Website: macys
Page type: cart
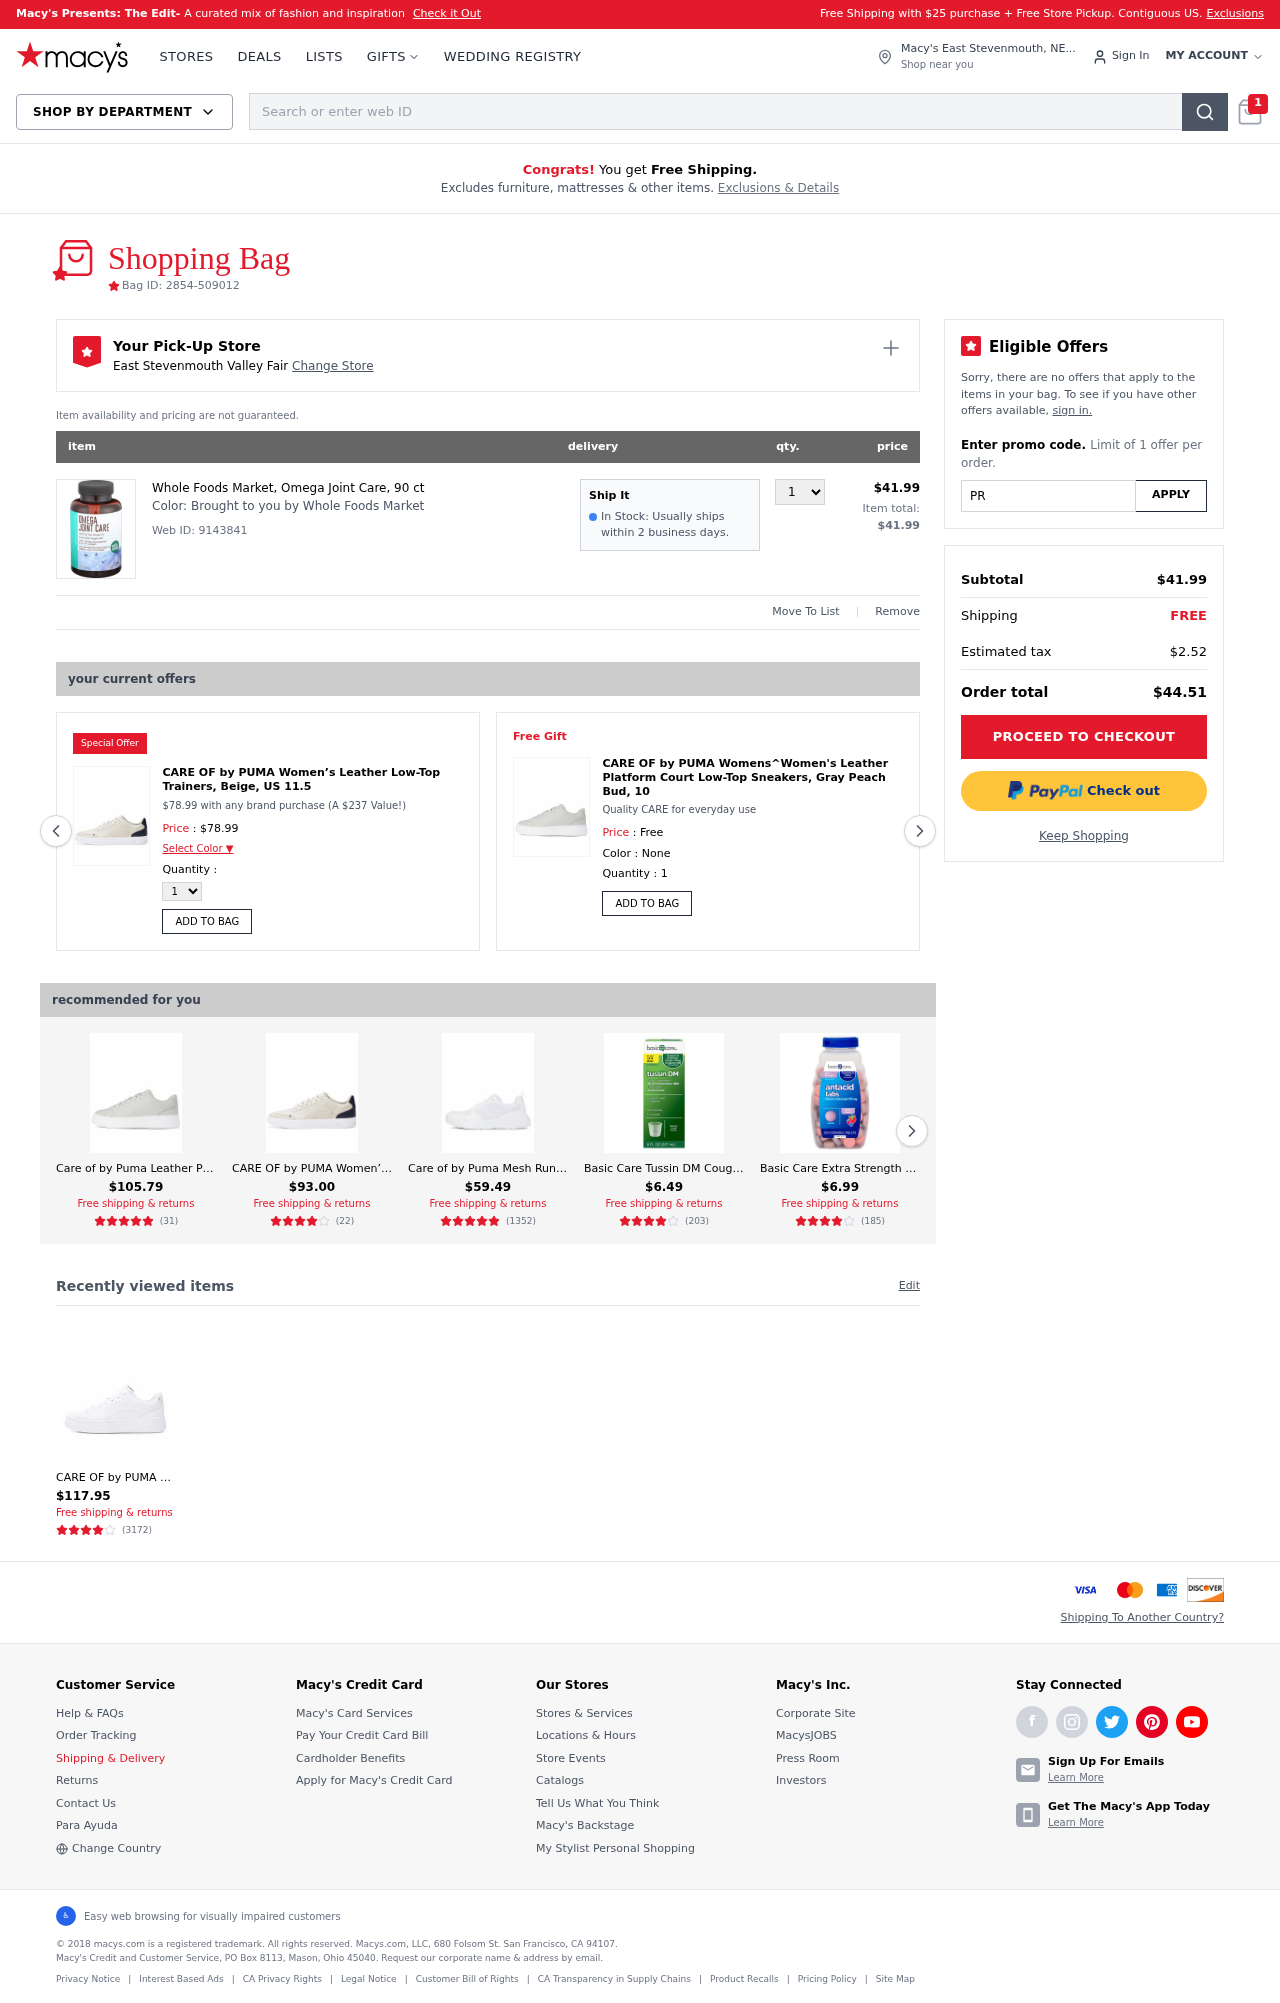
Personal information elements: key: PII_CITY
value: East Stevenmouth Valley Fair Change Store
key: PII_CITY_STATE
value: East Stevenmouth, NE
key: PII_PROMO_CODE
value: PROMO34TV
Product elements: key: PRODUCT1_DESC
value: Brought to you by Whole Foods Market
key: PRODUCT1_NAME
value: Whole Foods Market, Omega Joint Care, 90 ct
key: PRODUCT1_PRICE
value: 41.99
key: PRODUCT1_QUANTITY
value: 1
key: PRODUCT2_NAME
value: CARE OF by PUMA Women’s Leather Low-Top Trainers, Beige, US 11.5
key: PRODUCT2_PRICE
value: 78.99
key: PRODUCT3_DESC
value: Quality CARE for everyday use
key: PRODUCT3_NAME
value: CARE OF by PUMA Womens^Women's Leather Platform Court Low-Top Sneakers, Gray Peach Bud, 10
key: PRODUCT4_NAME
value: Care of by Puma Leather Platform Court Women's Low-Top Sneakers
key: PRODUCT4_NUM_RATINGS
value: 31
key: PRODUCT4_PRICE
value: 105.79
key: PRODUCT4_RATING
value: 4.9
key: PRODUCT5_NAME
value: CARE OF by PUMA Women’s Leather Low-Top Trainers, Beige, US 8
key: PRODUCT5_NUM_RATINGS
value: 22
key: PRODUCT5_PRICE
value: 93
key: PRODUCT5_RATING
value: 3.9
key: PRODUCT6_NAME
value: Care of by Puma Mesh Runner Men's Low-Top Sneakers
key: PRODUCT6_NUM_RATINGS
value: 1352
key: PRODUCT6_PRICE
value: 59.49
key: PRODUCT6_RATING
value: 4.6
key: PRODUCT7_NAME
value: Basic Care Tussin DM Cough, 8 Ounce
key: PRODUCT7_NUM_RATINGS
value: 203
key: PRODUCT7_PRICE
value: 6.49
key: PRODUCT7_RATING
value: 4.4
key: PRODUCT8_NAME
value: Basic Care Extra Strength Calcium Antacid Tablets, Berry, 200 Count
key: PRODUCT8_NUM_RATINGS
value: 185
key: PRODUCT8_PRICE
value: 6.99
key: PRODUCT8_RATING
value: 4.3
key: PRODUCT9_NAME
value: CARE OF by PUMA Women’s Leather Platform Low-Top Trainers, White, US 11
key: PRODUCT9_NUM_RATINGS
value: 3172
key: PRODUCT9_PRICE
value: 117.95
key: PRODUCT9_RATING
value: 3.9
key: PRODUCT2_DESC
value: $78.99 with any brand purchase (A $237 Value!)
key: PRODUCT1_WEB_ID
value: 9143841
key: PRODUCT1_TOTAL
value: $41.99
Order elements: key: ORDER_NUM_ITEMS
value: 1
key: ORDER_ID
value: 2854-509012
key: ORDER_SUBTOTAL
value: $41.99
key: ORDER_TAX
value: $2.52
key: ORDER_TOTAL
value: $44.51
Search elements: key: HEADER_SEARCH
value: Search or enter web ID